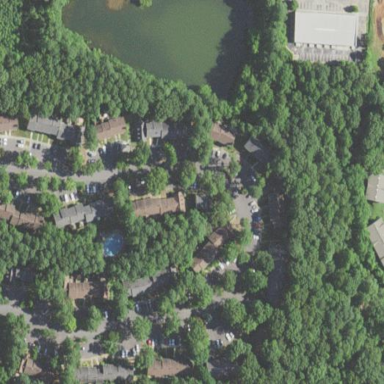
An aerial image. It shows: Residential area within neighborhood.